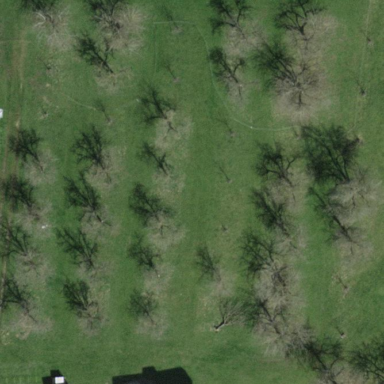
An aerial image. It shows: Orchard.